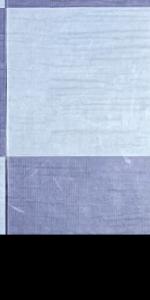
Label: Empty